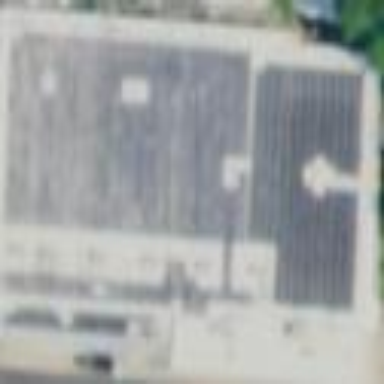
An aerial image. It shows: Building that houses bowling alley.